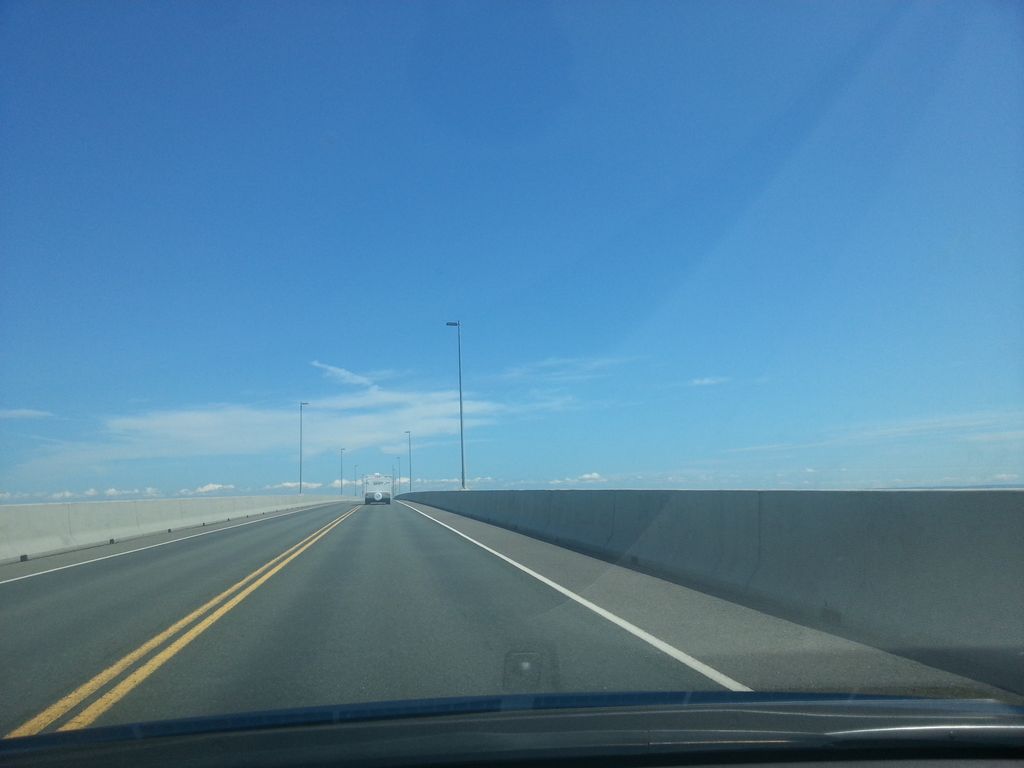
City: charlottetown